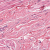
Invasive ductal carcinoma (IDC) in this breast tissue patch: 0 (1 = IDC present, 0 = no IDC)